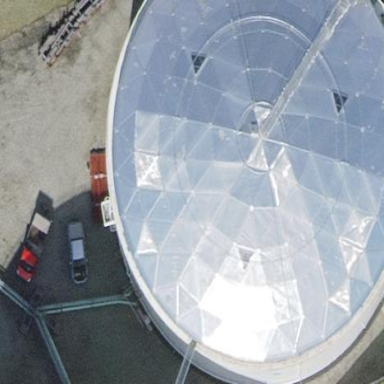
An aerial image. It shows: Building with storage tank.